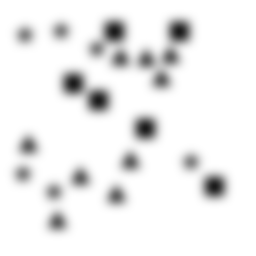
Squares: 6
Triangles: 9
Stars: 6
Total shapes: 21